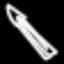
Label: pencil